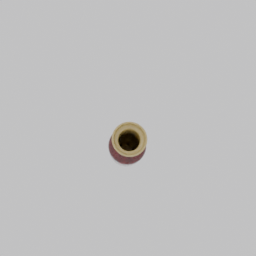
Label: decoration